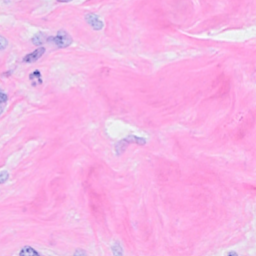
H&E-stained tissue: Breast